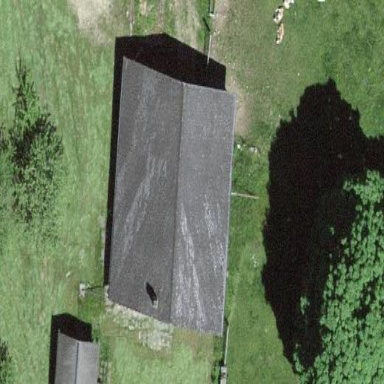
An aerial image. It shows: Gabled roof farm building.